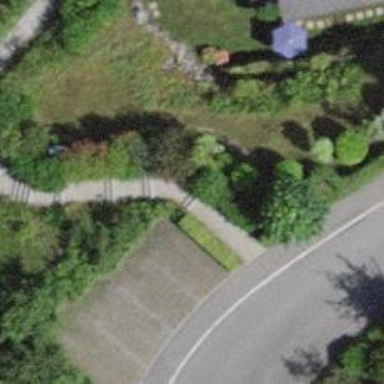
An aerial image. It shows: Road with steps.